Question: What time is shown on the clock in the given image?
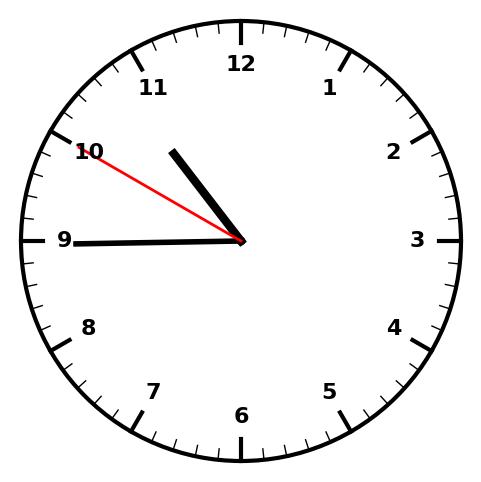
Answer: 10:44:50